Current action and preconditions to check: trajectory_clear

Your task: For each precondition in the list above, predict whether it will hold at this action.

Consider the current scene as observed from the mobile robot's camera, and analyze the predicted future states of all dynamic agents (e.g., people, animals, vehicles, or any moving entities) within the NEXT SECOND.

IMPORTANT: Only answer "very likely" if you are absolutely certain—based on strong, clear evidence—that a dynamic agent will violate the precondition in the predicted future state. Do NOT answer "very likely" for unlikely, ambiguous, or low-probability risks.

Ask yourself for each precondition: Is there a high probability, with clear and convincing evidence, that the predicted future states of any dynamic agent will interfere with the predicted future state of the currently executing action within the NEXT SECOND, causing that precondition to fail?

Assess the risk level based on these predictions. Use "likely" or "very likely" if motions create a clear risk of interference.

Use "neutral" or "improbable" if agents are nearby but their predicted paths are clearly diverging or non-conflicting.

Failure Risk Categories: "very improbable", "improbable", "neutral", "likely", "very likely"

Answer Format: Output ONLY the probability_of_failure value from these categories: "very improbable", "improbable", "neutral", "likely", "very likely"

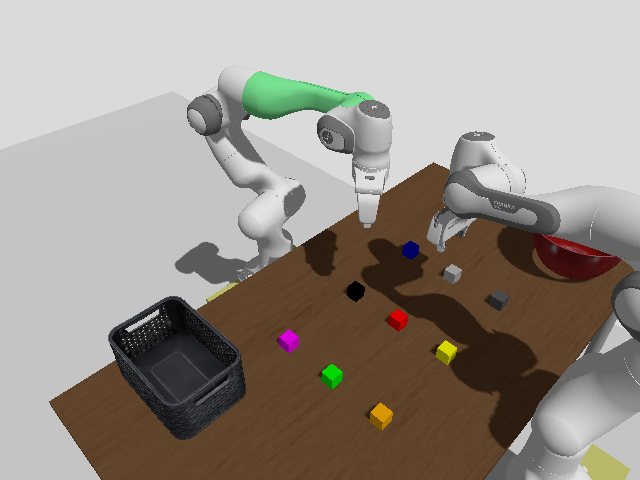

Answer: neutral